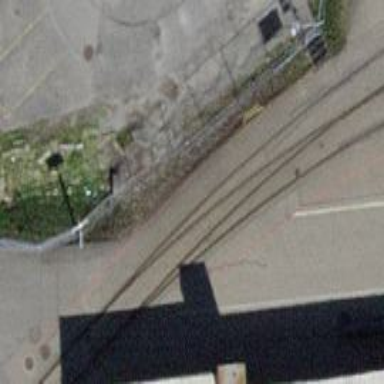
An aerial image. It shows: Railway switch.